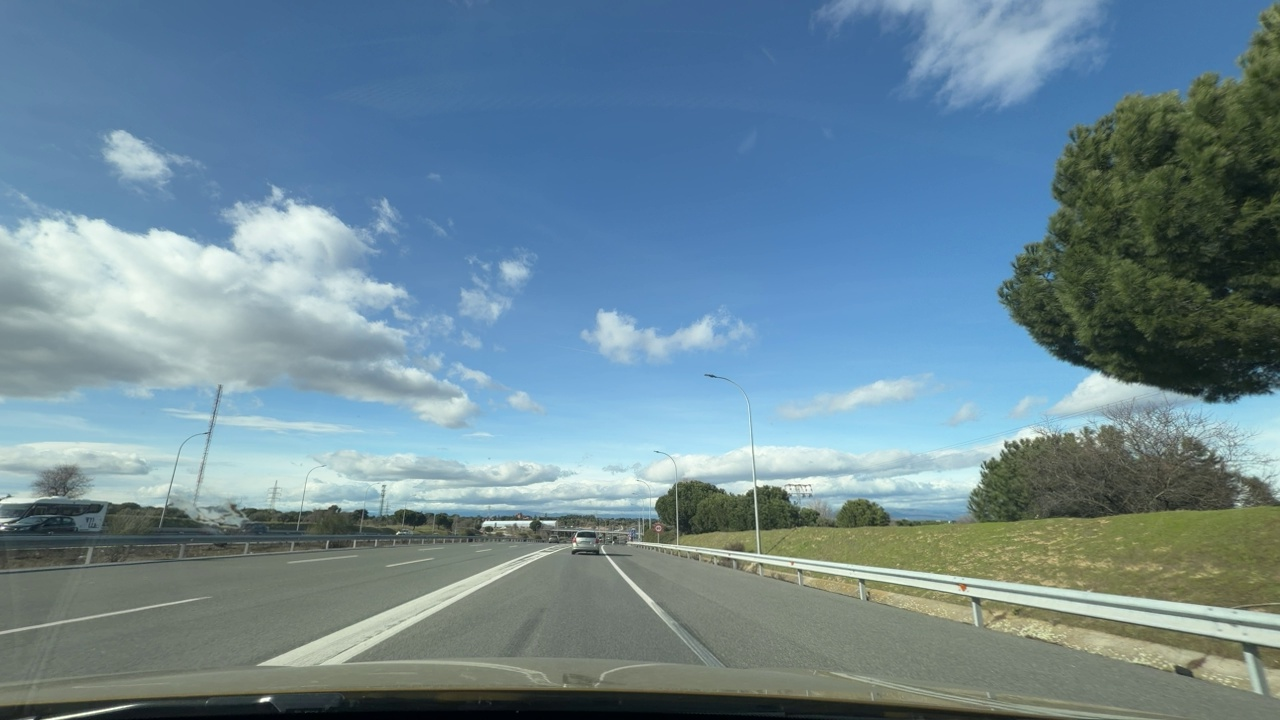
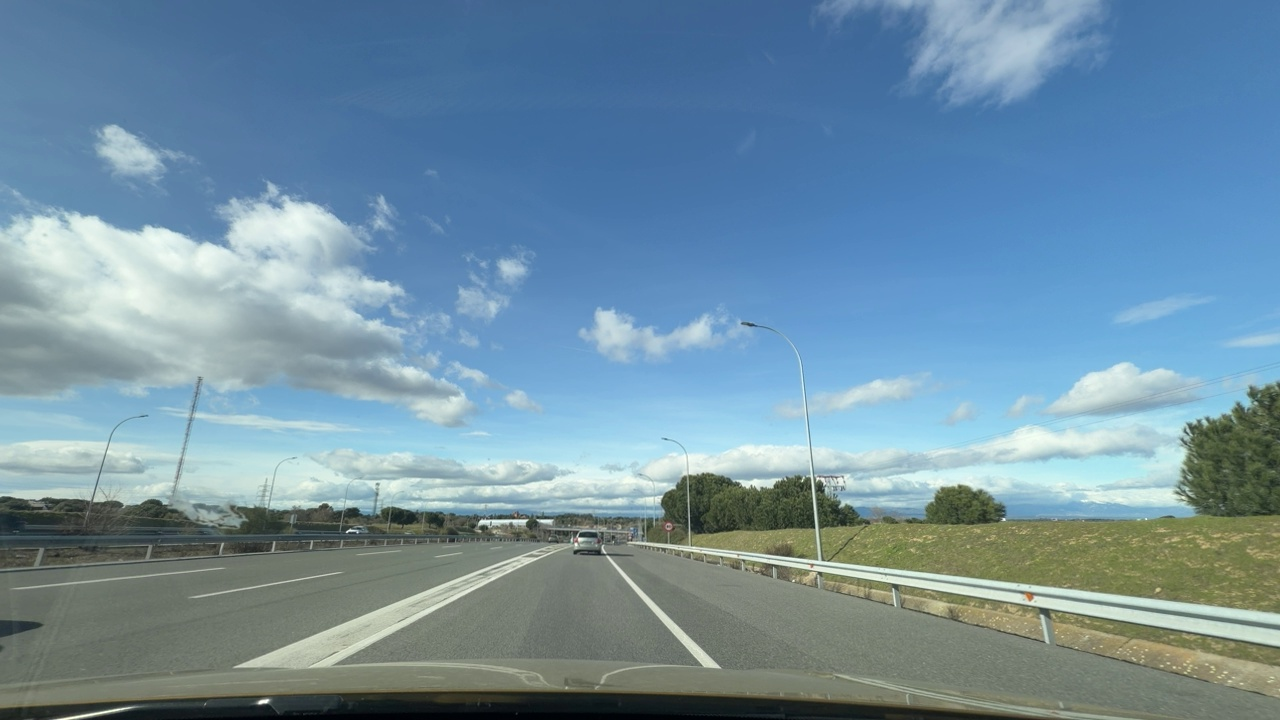
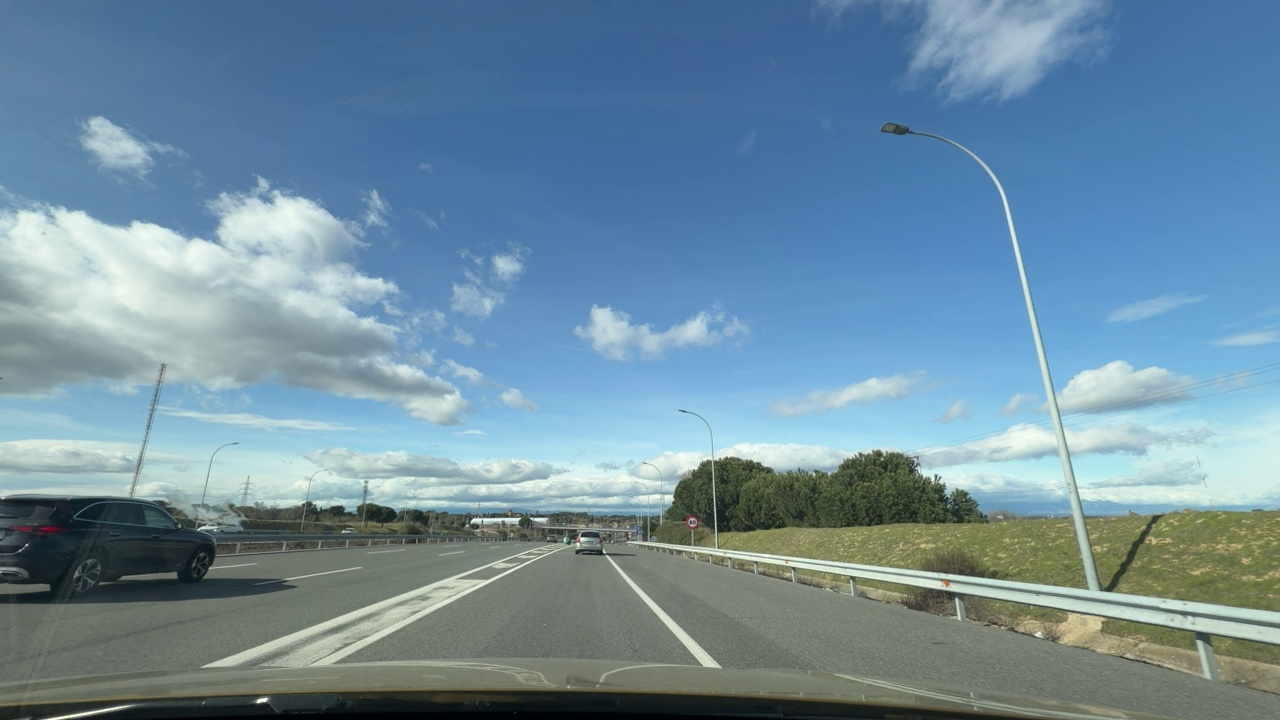
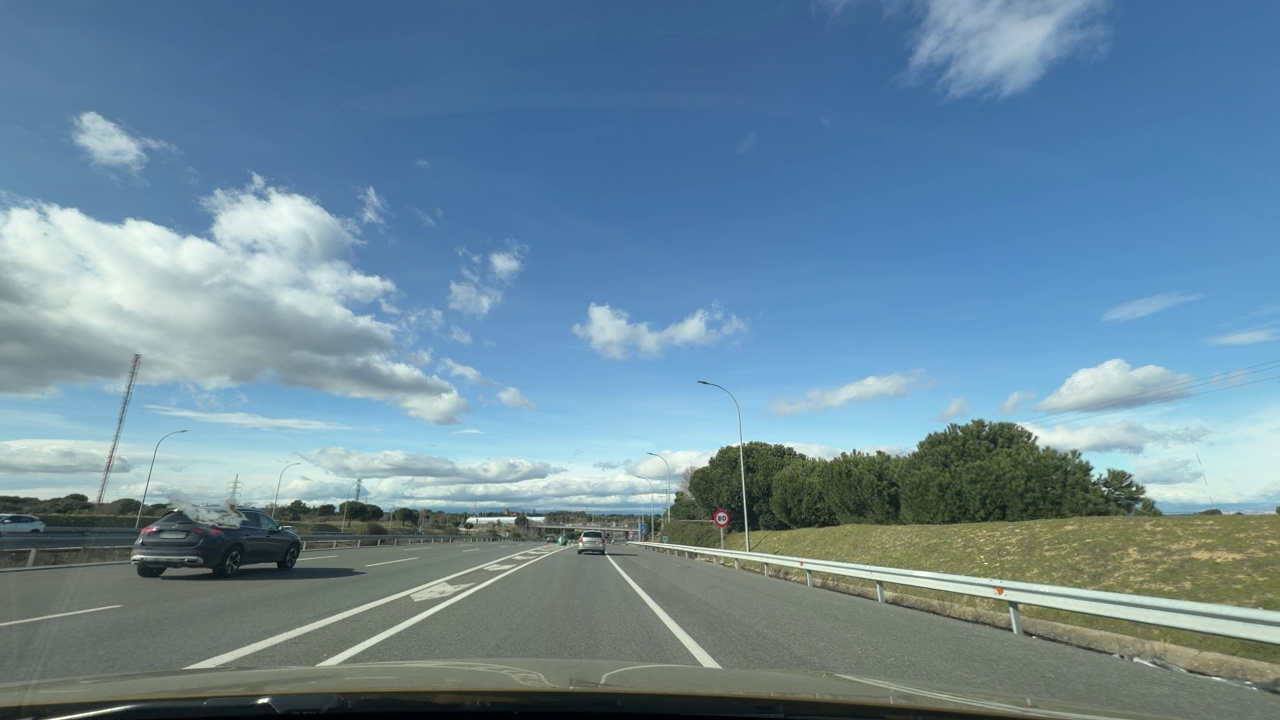
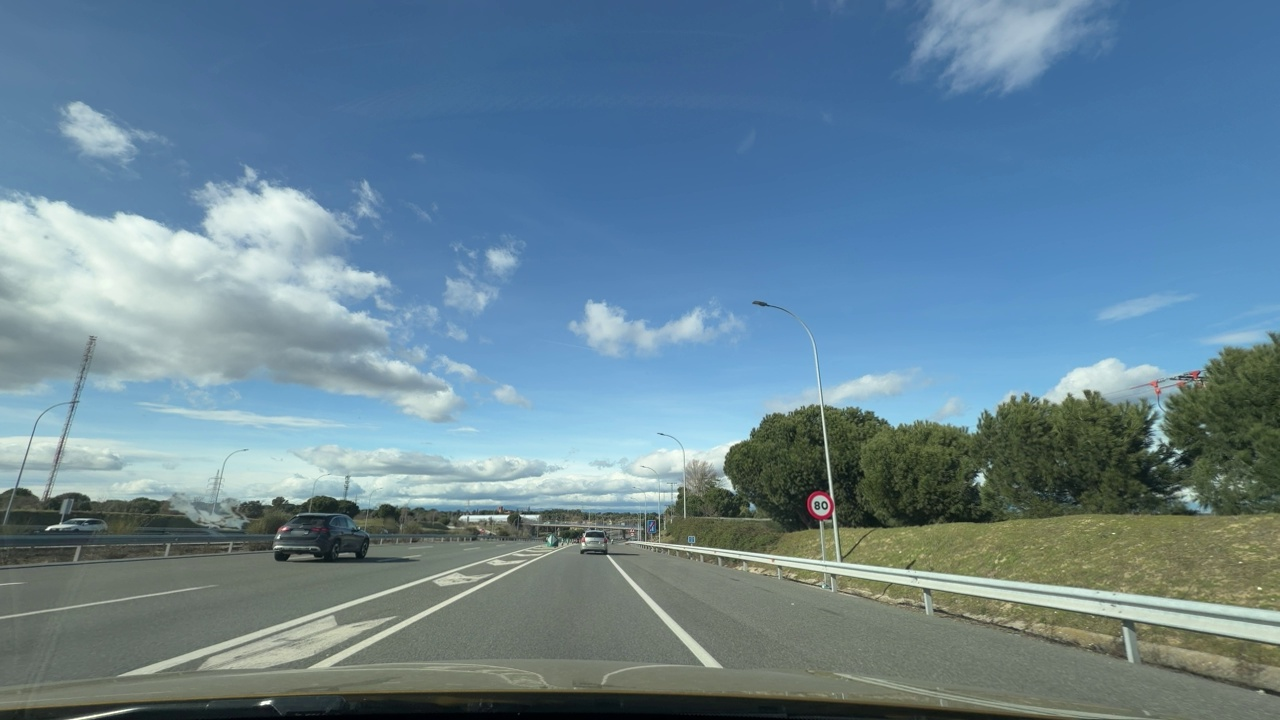
Situation: Speed limit adaptation
Question: Are multiple speed limit signs with different values visible?
Answer: No
Reasoning: One speed limit sign is visible

Situation: Speed limit adaptation
Question: Is there a speed limit sign regulating the ego lane?
Answer: Yes
Reasoning: A speed limit sign is positioned on the roadside facing the ego direction of travel.

Situation: Speed limit adaptation
Question: What speed value is displayed on the visible speed limit sign?
Answer: 78
Reasoning: The visible speed limit sign displays 80 km/h.

Situation: Speed limit adaptation
Question: Is the ego vehicle traveling on a highway?
Answer: Yes
Reasoning: Multiple wide lanes and highway-style signage indicate a highway environment.

Situation: Speed limit adaptation
Question: Is the ego vehicle entering or exiting a highway?
Answer: Yes
Reasoning: An exit lane with a single white line indicates highway exit.

Situation: Speed limit adaptation
Question: Are speed bumps, crosswalks, or construction-related obstacles present in the ego lane?
Answer: No
Reasoning: There are no objects in the ego lane